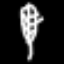
Label: leaf